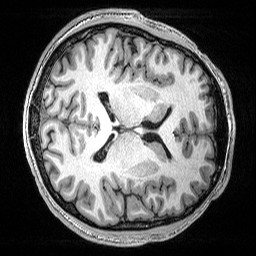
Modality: T1w
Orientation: axial
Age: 23
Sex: male
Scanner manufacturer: siemens
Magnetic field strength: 3 T
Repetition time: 2.53 s
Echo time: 0.0033 s